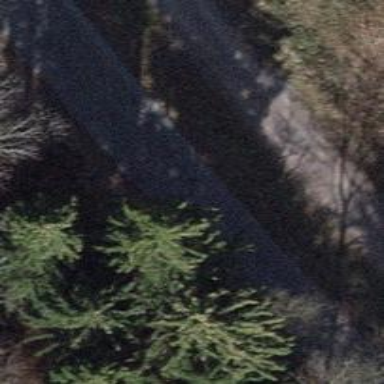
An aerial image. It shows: Unclassified road with asphalt surface.